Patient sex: M
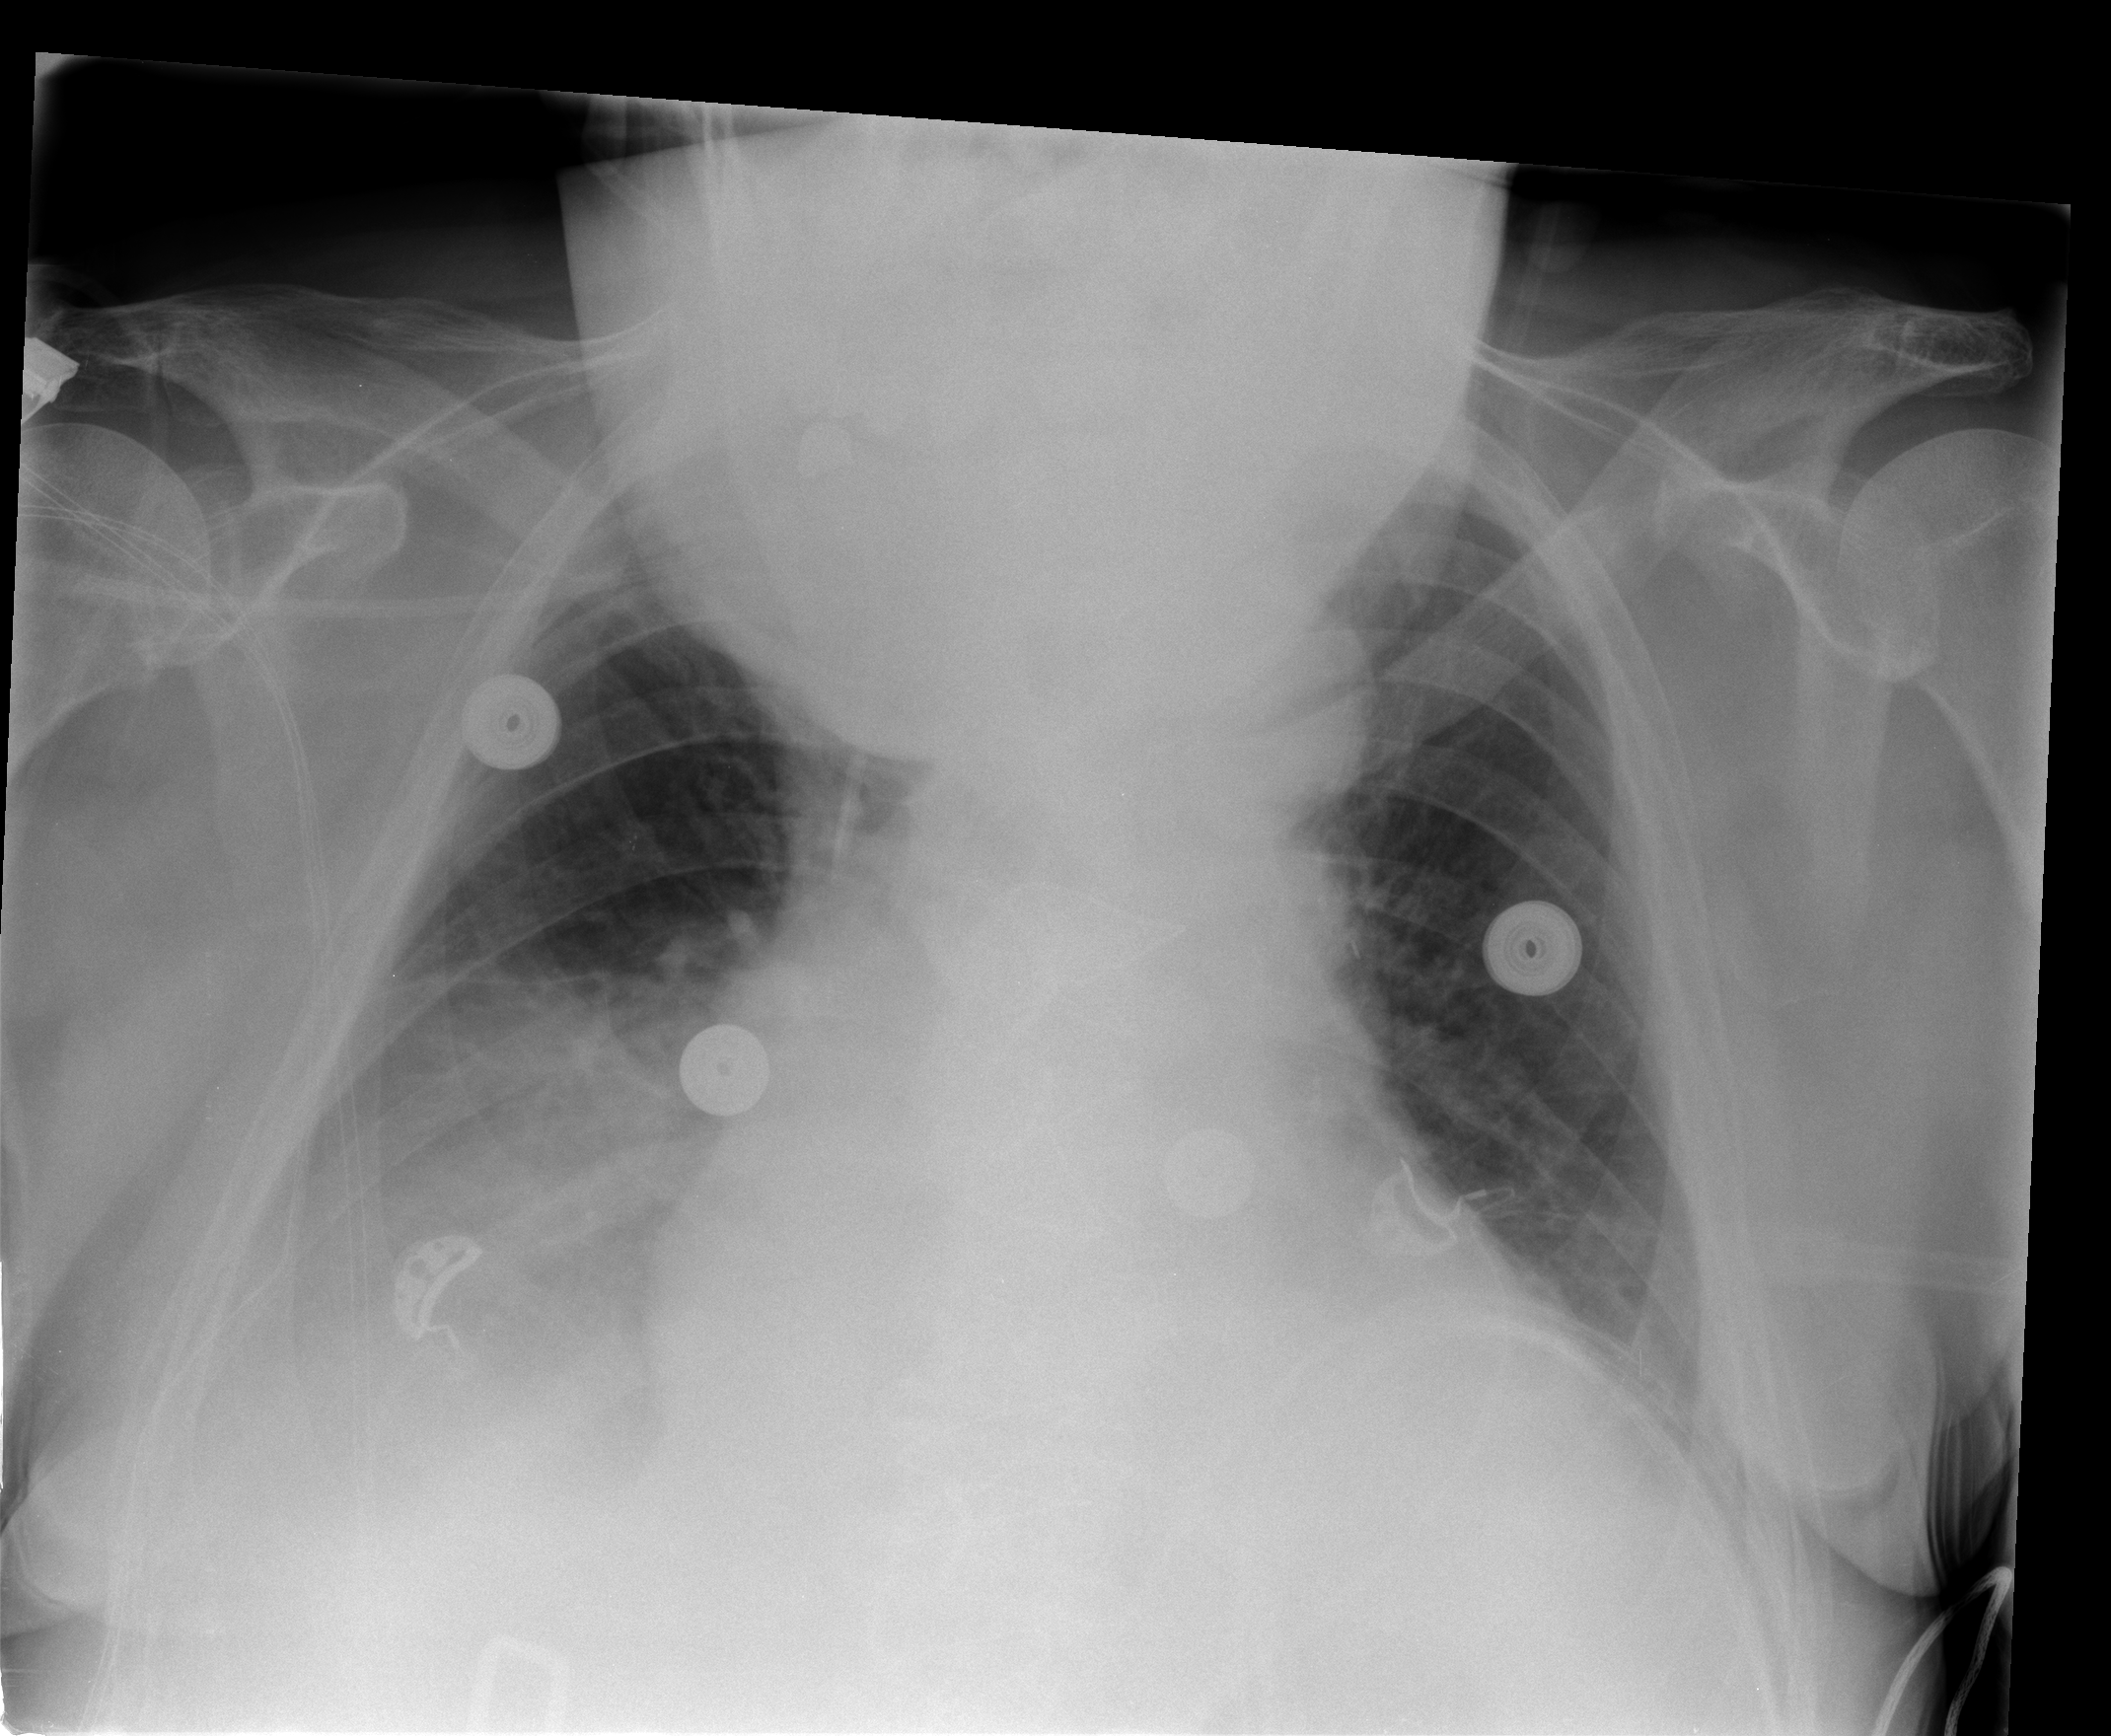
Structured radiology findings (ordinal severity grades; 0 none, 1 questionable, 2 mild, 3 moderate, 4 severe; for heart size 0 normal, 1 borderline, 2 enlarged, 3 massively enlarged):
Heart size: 2
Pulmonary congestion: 0
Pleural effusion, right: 2
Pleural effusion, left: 1
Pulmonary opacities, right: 0
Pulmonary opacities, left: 0
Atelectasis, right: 3
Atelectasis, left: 2